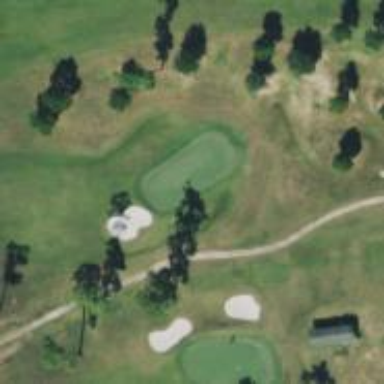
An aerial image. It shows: View of golf hole.